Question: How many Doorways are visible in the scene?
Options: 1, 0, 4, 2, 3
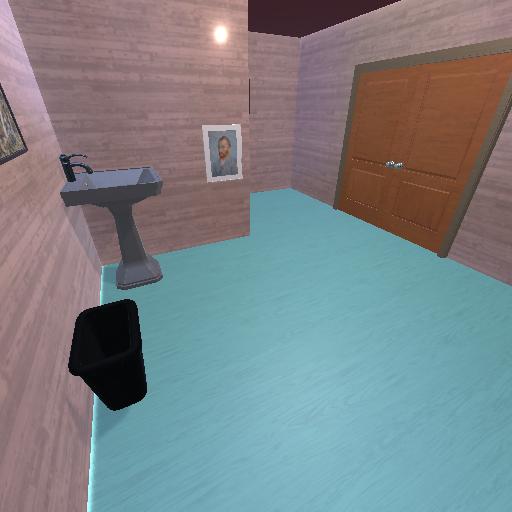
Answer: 1